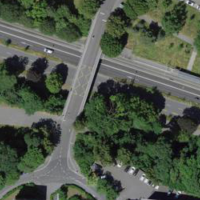
EUNIS habitat code: 54
Species observed at this site:
Carpinus betulus
Ficaria verna
Mercurialis annua